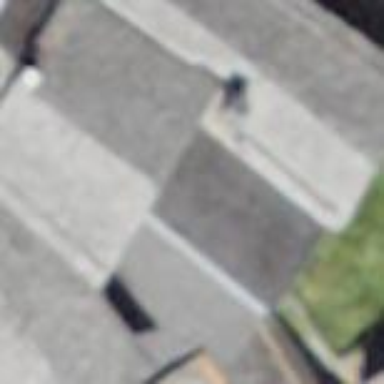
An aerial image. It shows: Building with tiled roof.